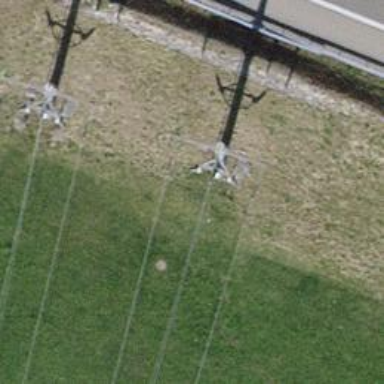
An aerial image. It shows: Power line with three cables.